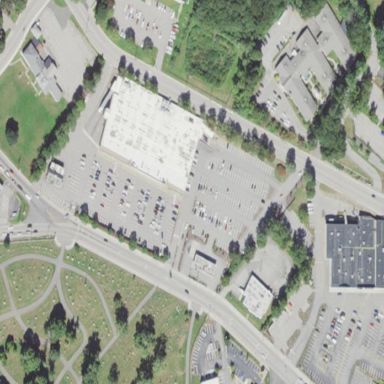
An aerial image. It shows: Retail building housing supermarket.